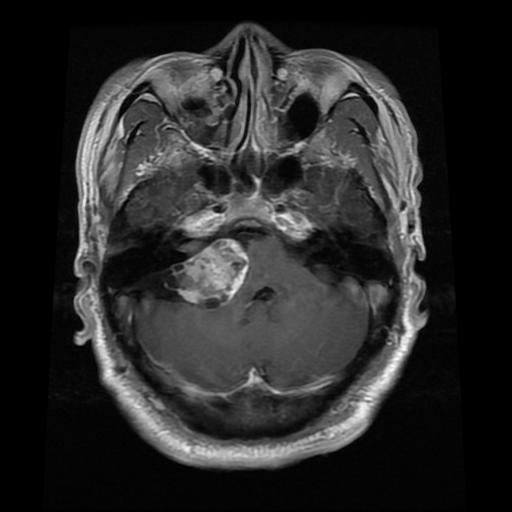
Label: meningioma